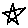
Label: star